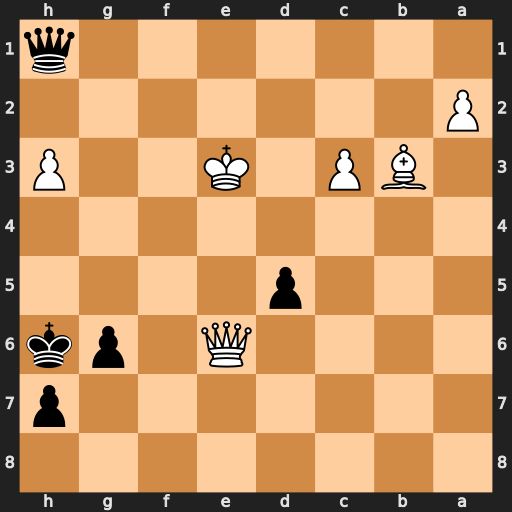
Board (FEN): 8/7p/4Q1pk/3p4/8/1BP1K2P/P7/7q
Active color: b
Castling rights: -
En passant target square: -
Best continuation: Qe1+ Kd4 Qxe6